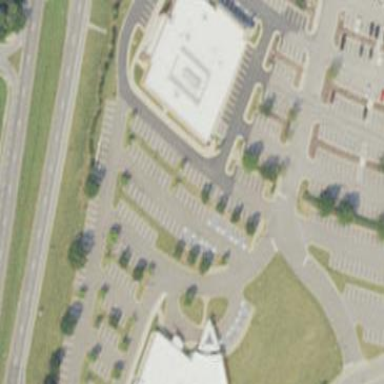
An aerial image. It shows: Clinic building offering healthcare services.